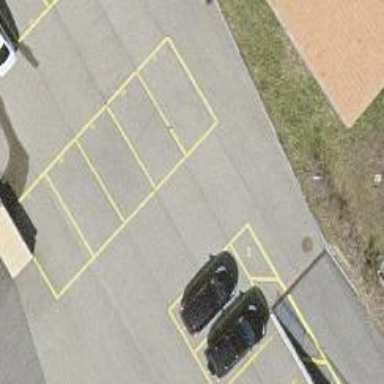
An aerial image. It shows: Parking aisle designated as service road.